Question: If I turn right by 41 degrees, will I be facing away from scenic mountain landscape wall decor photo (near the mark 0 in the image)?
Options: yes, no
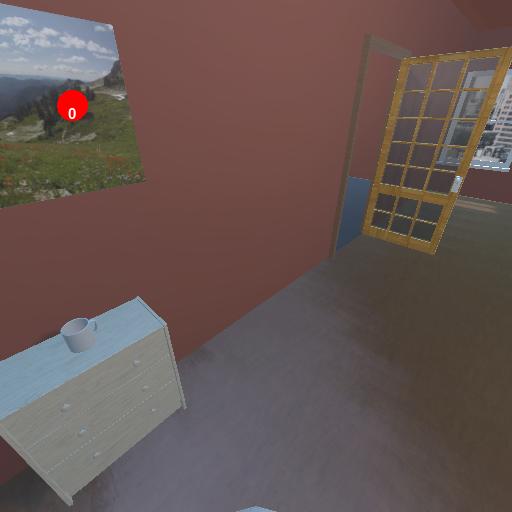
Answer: yes